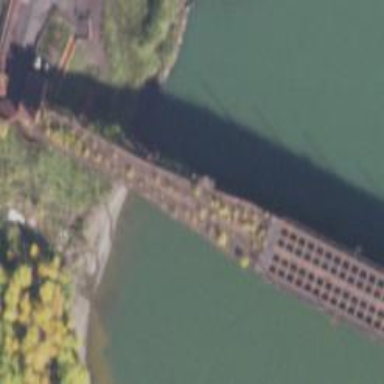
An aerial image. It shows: Abandoned railway viaduct.